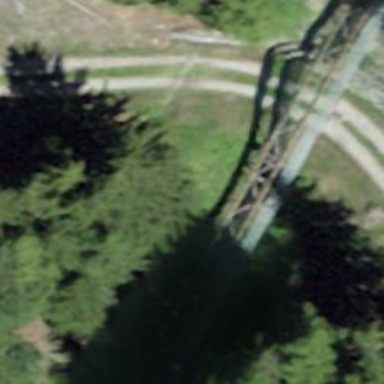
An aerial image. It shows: Funicular railway.